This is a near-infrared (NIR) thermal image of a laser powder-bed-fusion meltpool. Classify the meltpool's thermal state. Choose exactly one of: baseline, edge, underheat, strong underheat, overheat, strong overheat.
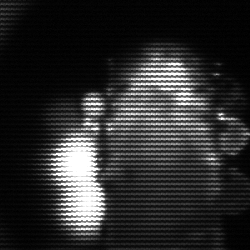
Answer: strong underheat